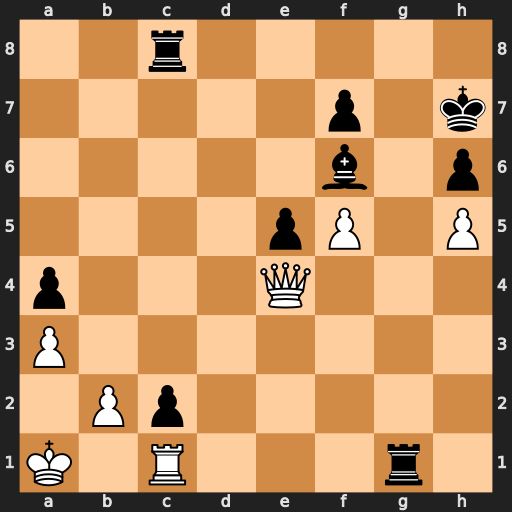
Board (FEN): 2r5/5p1k/5b1p/4pP1P/p3Q3/P7/1Pp5/K1R3r1
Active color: w
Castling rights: -
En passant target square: -
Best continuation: Rxg1 c1=Q+ Rxc1 Rxc1+ Ka2